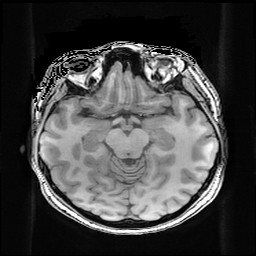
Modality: T1w
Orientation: coronal
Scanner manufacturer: ge
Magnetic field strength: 3 T
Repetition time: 0.009184 s
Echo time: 0.00368 s